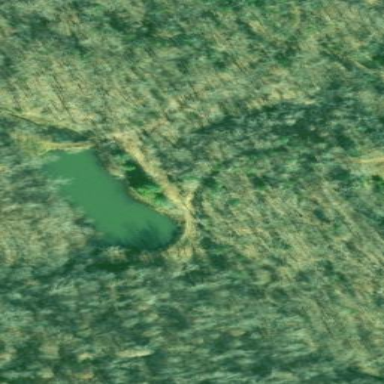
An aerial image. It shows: Serene pond surrounded by nature.